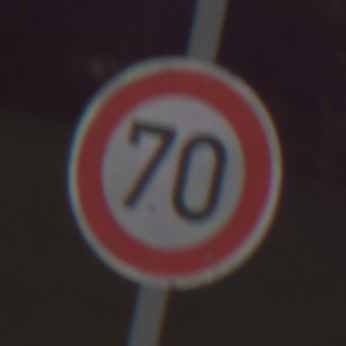
Verkehrszeichen: Geschwindigkeit70
Umgebung: Outdoor, Suburban
Tageszeit: Night
Wetter: Clear
Licht: Artificial
Jahreszeit: NotSpecified
Kontrast: MediumContrast